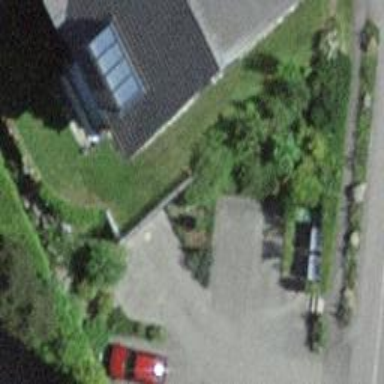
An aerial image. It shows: Parking entrance.